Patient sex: F
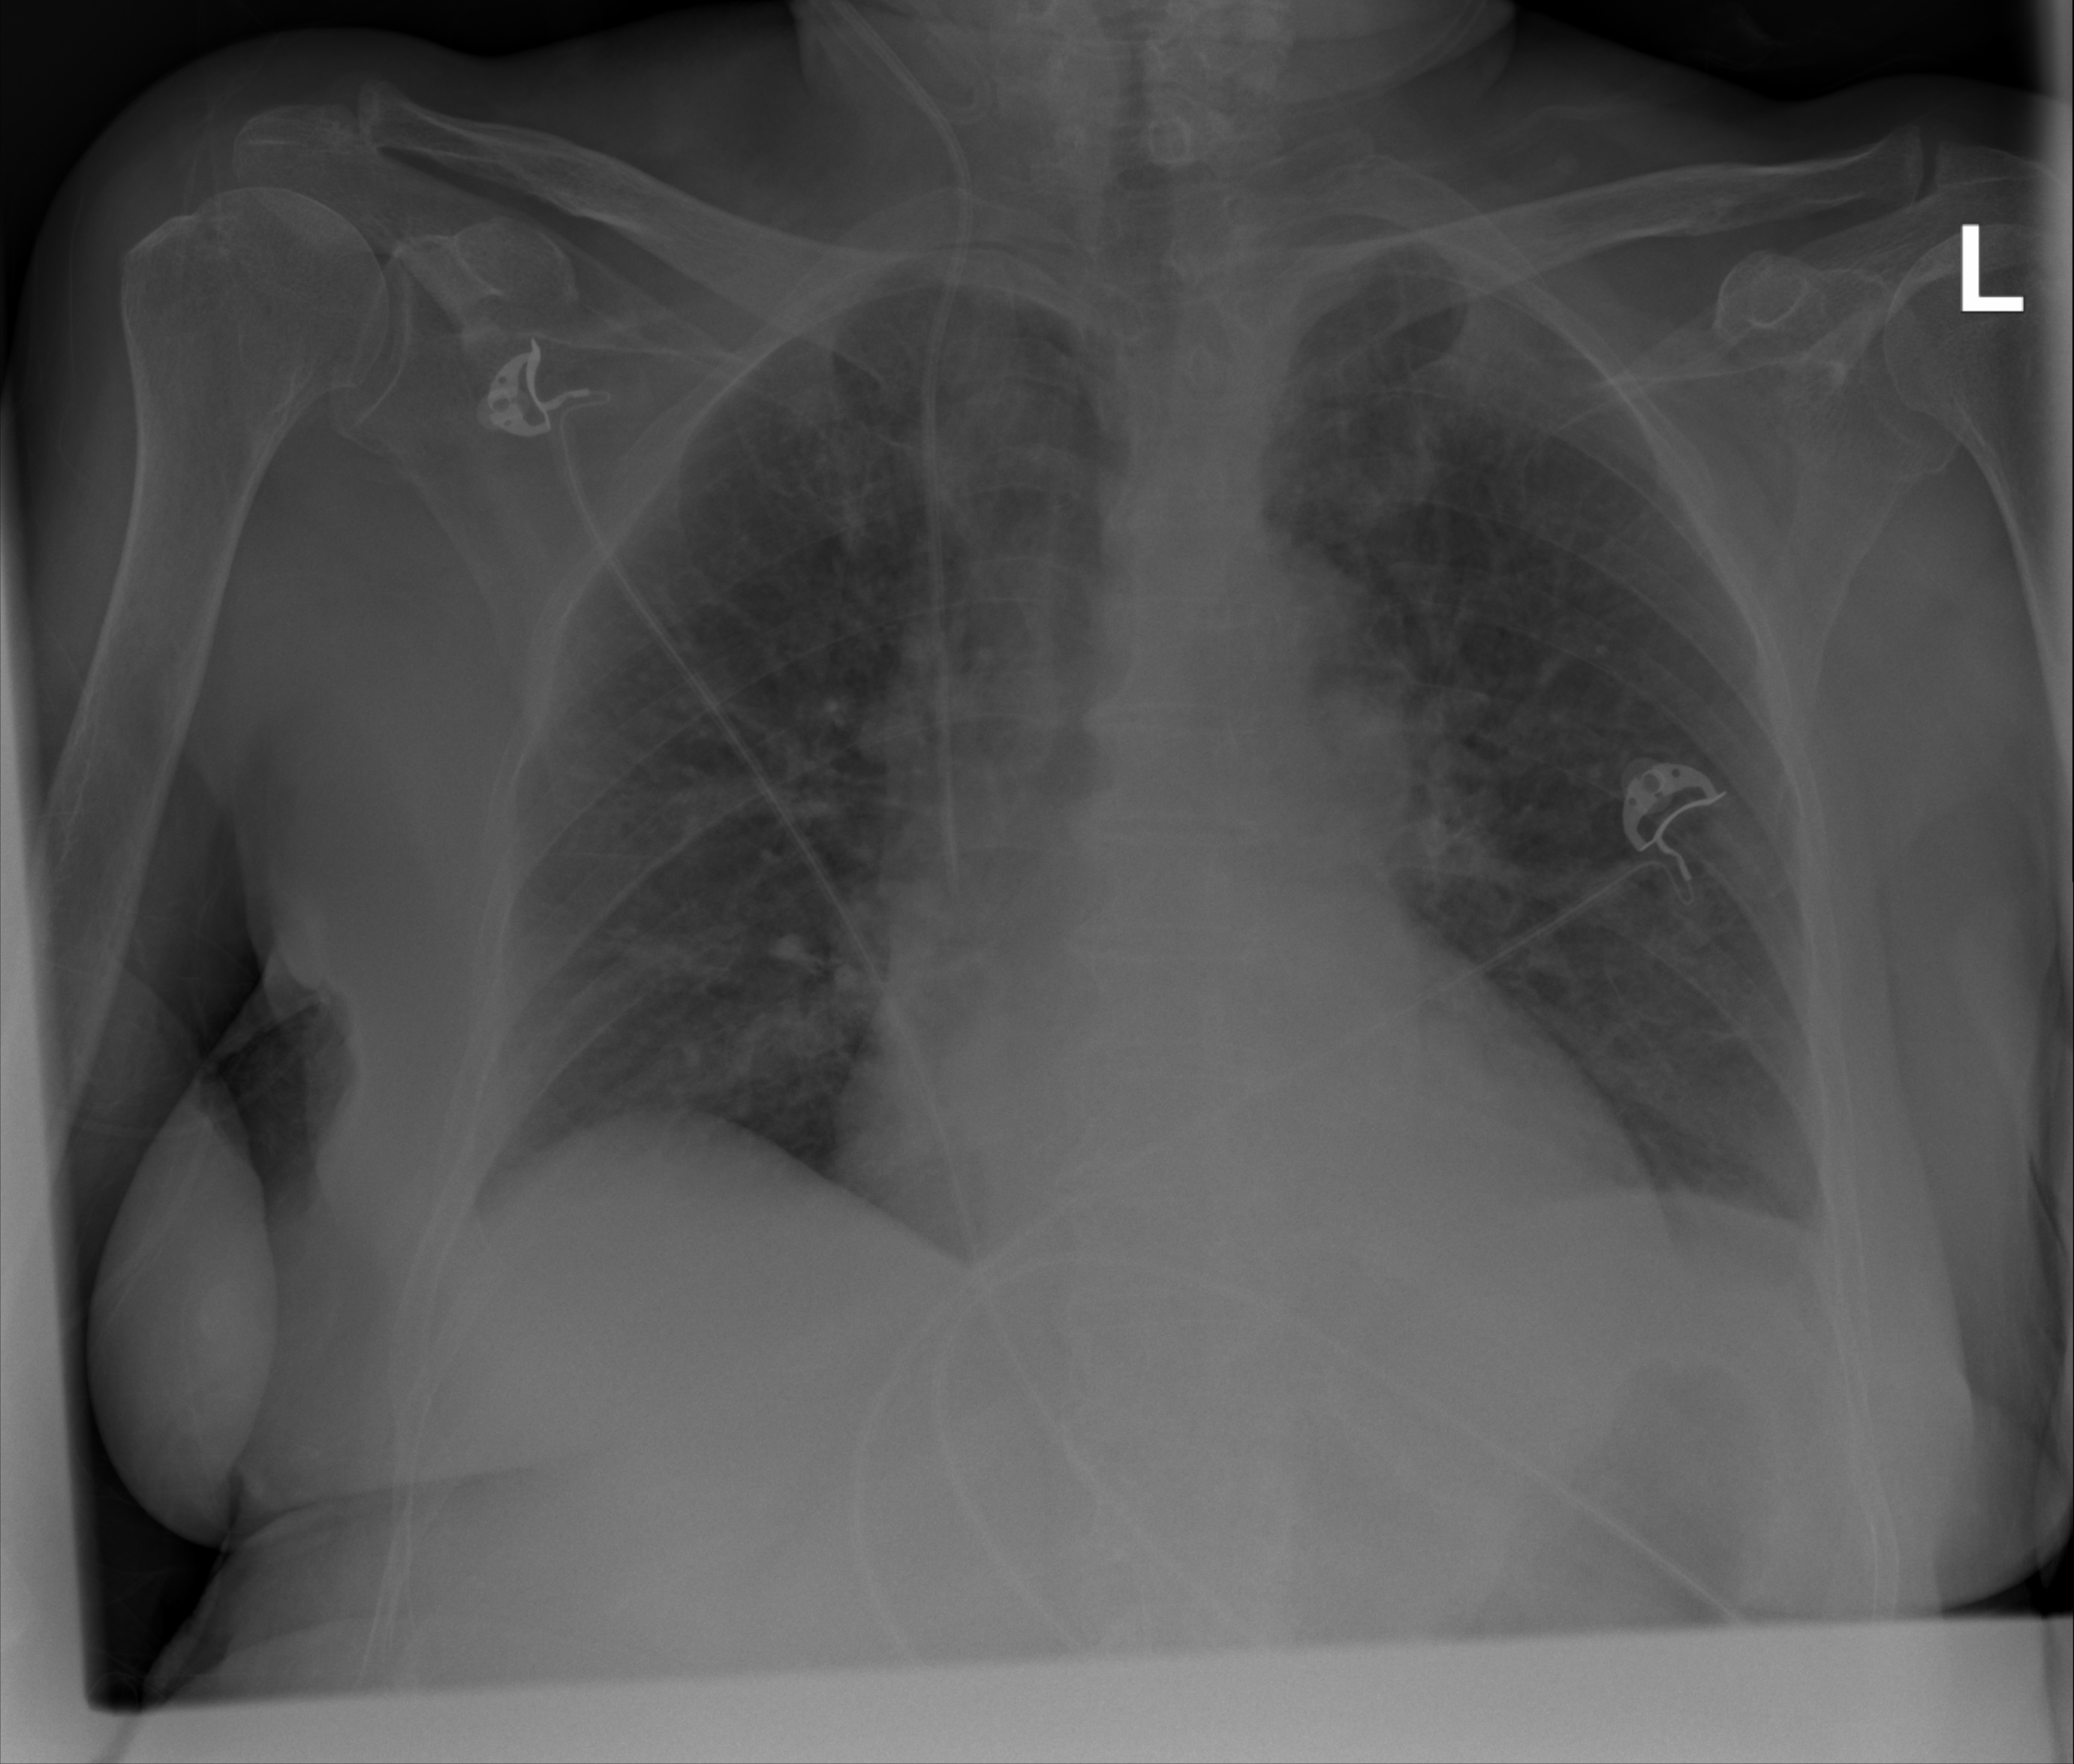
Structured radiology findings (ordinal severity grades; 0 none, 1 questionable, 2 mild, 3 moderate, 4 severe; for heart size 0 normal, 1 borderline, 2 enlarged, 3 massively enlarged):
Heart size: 1
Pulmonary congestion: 2
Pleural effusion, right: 1
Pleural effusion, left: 1
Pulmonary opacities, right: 2
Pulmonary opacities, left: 2
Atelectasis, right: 0
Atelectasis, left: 2